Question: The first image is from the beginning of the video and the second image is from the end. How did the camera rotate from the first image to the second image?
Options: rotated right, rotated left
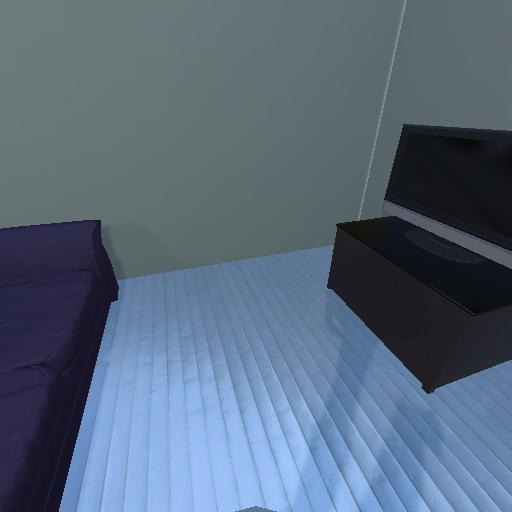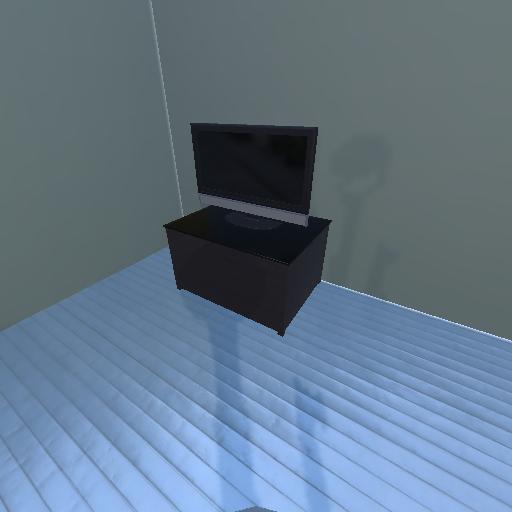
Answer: rotated right